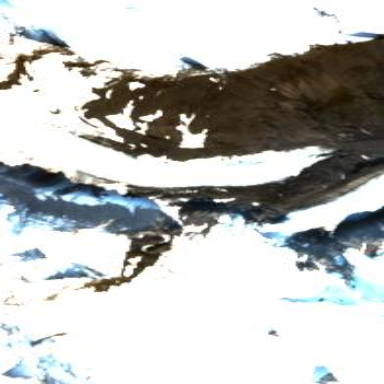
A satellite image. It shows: Majestic glacier in the distance.